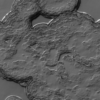
Label: not_dusty